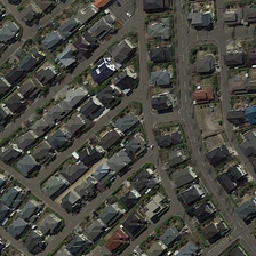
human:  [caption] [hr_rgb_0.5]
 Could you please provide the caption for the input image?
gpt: The houses in the community are very clean.

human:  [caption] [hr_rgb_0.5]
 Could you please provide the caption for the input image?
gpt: The houses in the community are clean.

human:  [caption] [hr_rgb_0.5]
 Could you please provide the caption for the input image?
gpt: Houses in the residential area are very clean.

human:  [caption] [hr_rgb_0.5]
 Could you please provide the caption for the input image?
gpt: The houses in the residential area are clean.

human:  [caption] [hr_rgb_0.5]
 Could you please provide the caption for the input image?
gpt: Houses in the residential area are very clean.